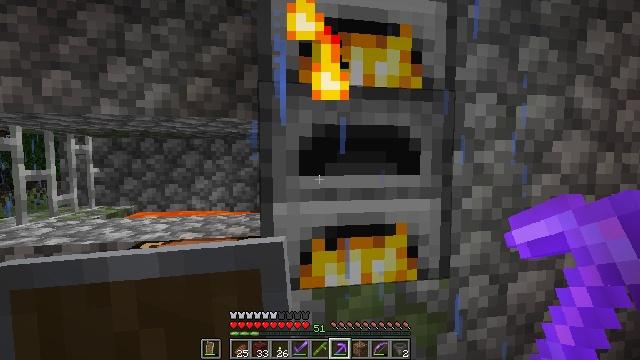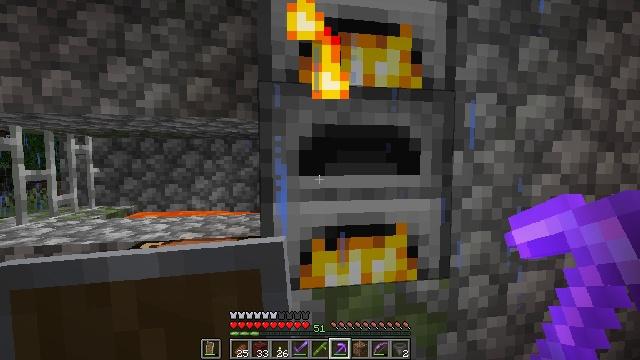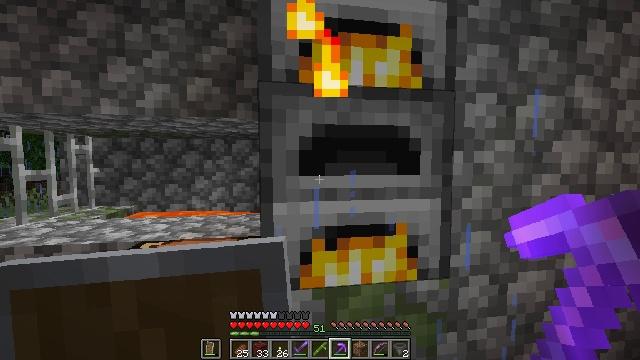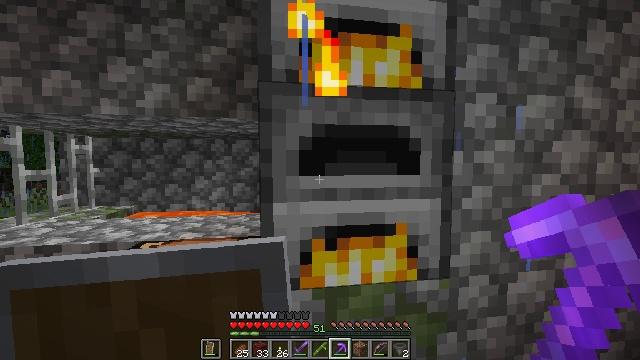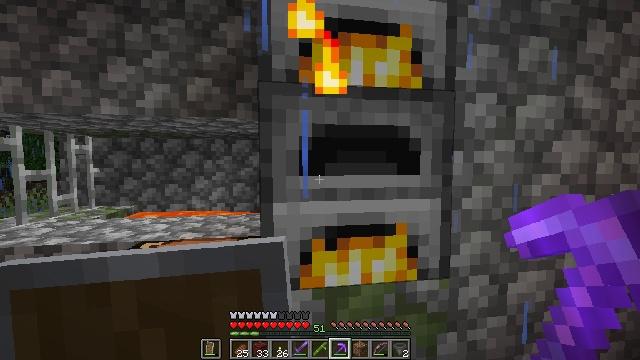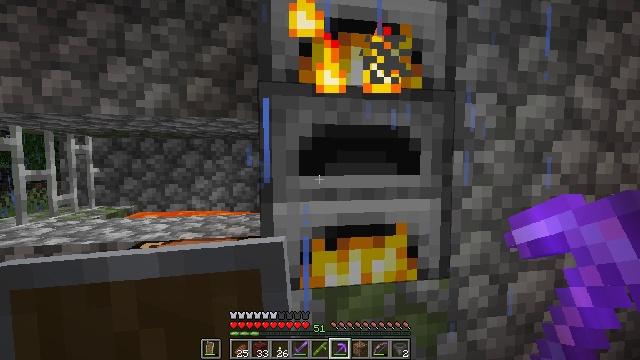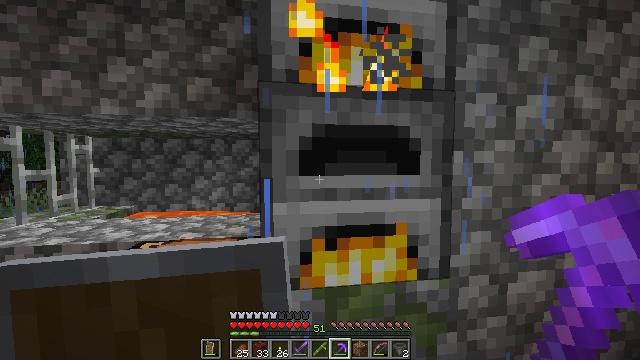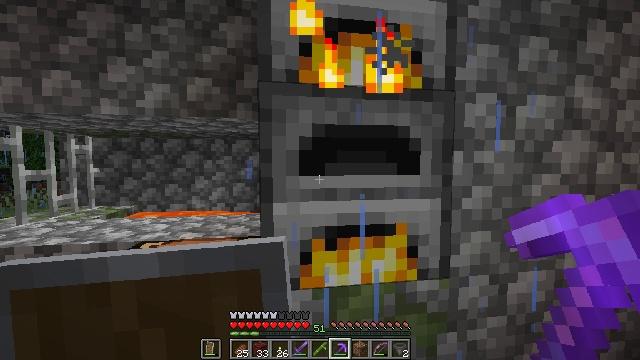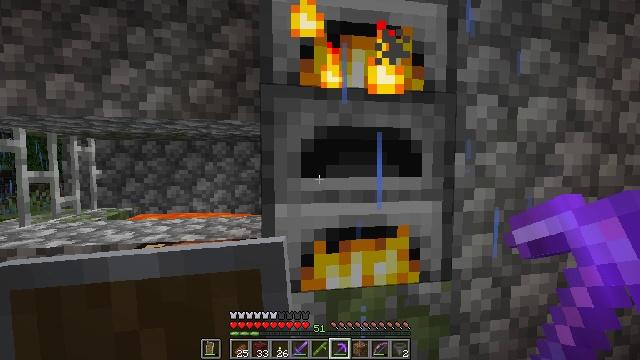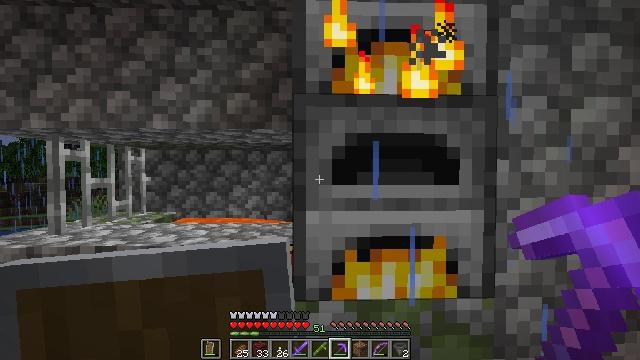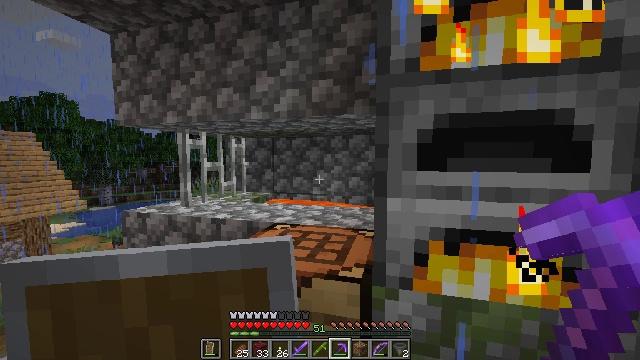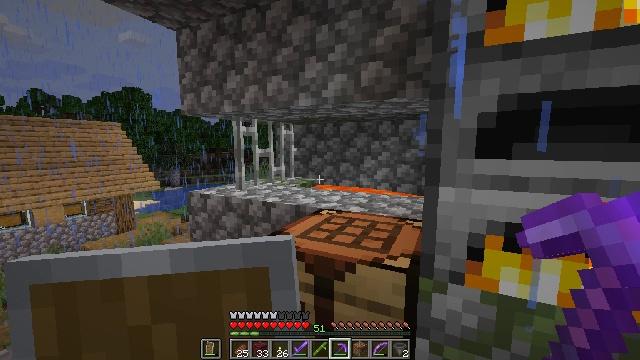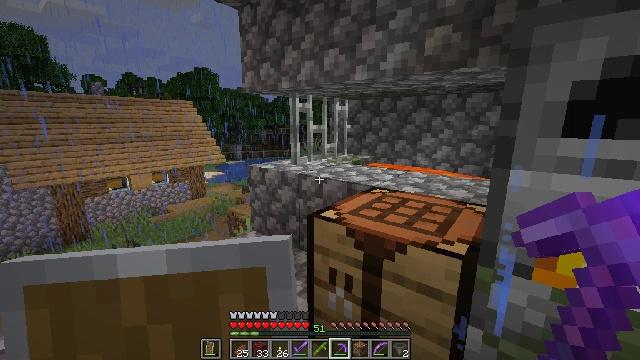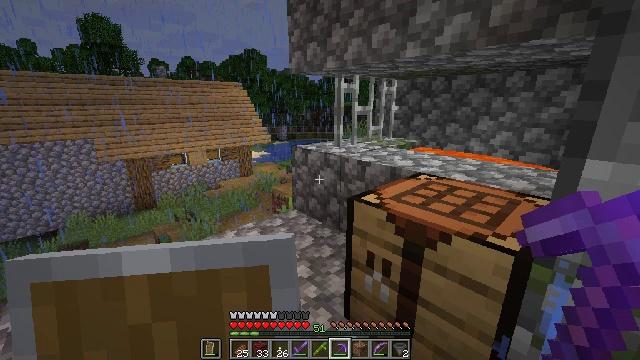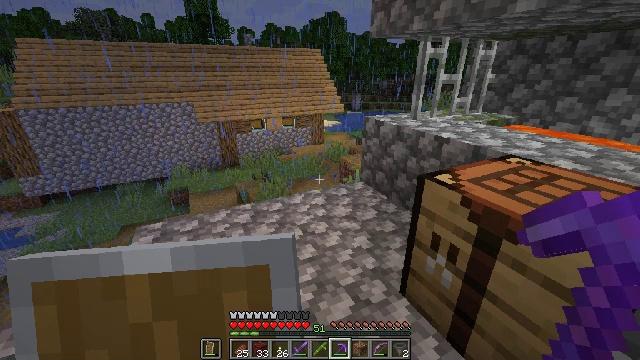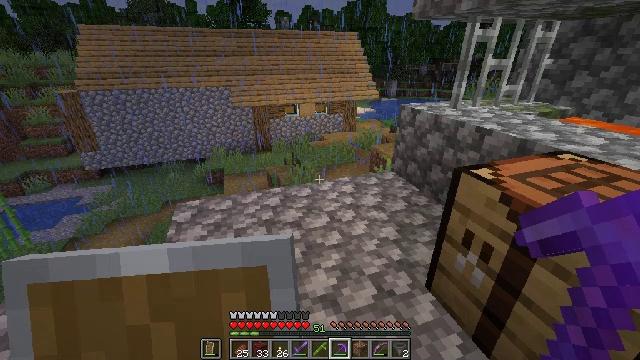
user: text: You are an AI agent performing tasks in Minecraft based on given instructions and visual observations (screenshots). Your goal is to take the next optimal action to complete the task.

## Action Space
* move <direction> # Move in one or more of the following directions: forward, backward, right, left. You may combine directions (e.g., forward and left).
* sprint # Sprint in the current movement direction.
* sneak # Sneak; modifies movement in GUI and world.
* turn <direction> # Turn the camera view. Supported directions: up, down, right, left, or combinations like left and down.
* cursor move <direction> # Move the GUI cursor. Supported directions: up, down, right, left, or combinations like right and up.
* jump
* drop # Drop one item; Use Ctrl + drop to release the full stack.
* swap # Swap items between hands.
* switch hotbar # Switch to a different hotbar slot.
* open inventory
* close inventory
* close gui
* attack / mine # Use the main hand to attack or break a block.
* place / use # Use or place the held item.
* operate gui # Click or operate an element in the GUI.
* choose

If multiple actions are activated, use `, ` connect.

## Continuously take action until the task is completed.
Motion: motion action
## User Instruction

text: Drop a bamboo.
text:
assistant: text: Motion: no_op
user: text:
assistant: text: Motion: no_op
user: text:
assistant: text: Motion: no_op
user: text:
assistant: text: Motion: no_op
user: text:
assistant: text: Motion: no_op
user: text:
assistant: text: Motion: no_op
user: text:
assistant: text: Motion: no_op
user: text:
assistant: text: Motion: no_op
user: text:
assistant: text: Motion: turn left and up
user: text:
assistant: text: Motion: turn left and down
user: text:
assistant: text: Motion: turn left and down
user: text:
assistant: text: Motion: turn left and down
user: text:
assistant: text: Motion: turn left and down
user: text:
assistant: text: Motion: turn left and down
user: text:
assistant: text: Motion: turn left and down
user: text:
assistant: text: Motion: turn left and down
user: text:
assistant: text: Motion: no_op
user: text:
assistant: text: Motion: turn left
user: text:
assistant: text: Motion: turn left and down
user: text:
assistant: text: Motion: turn left and down
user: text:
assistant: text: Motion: turn left and down
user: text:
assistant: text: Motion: move forward, turn left and down
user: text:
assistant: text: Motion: move forward, turn left
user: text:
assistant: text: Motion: turn left
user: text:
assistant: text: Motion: no_op
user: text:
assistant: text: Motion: move forward
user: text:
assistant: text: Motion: move forward
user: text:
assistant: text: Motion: move forward
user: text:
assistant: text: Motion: move forward
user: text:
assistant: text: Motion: move forward